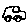
Label: car